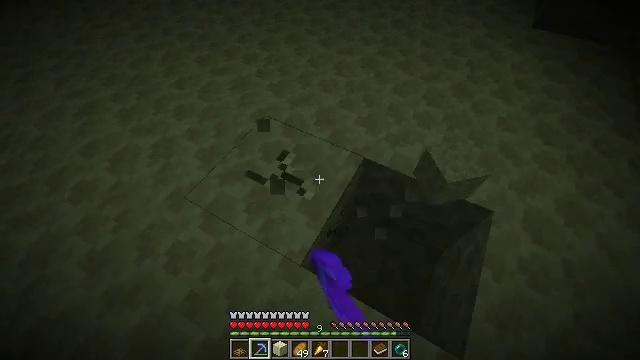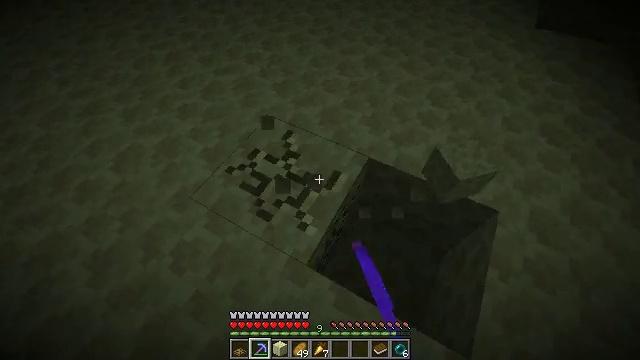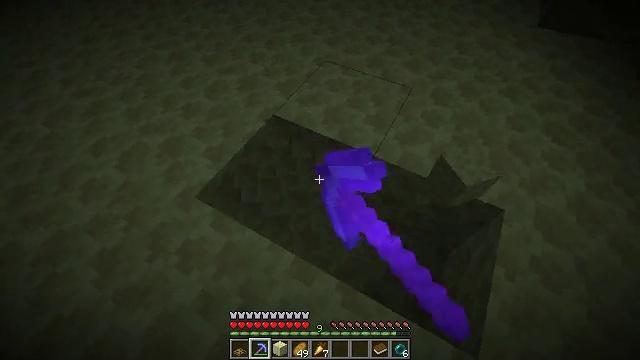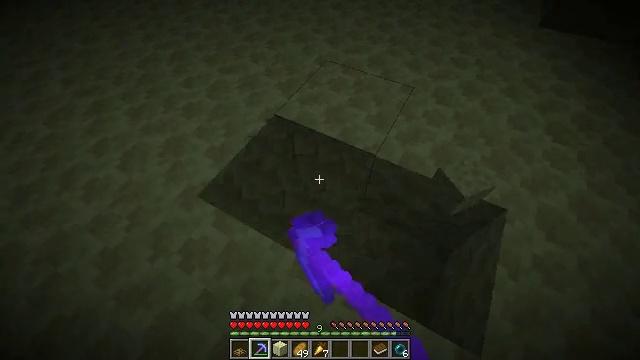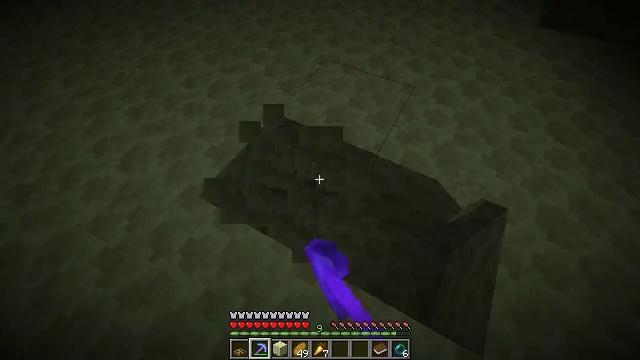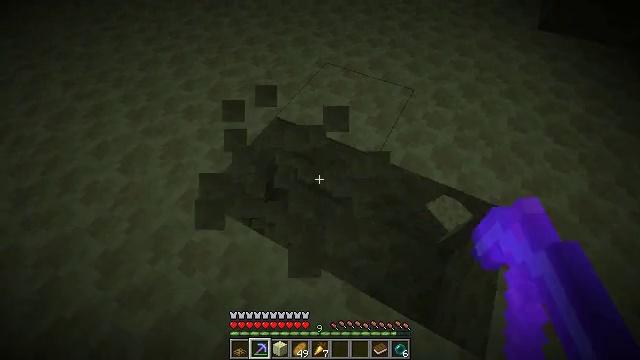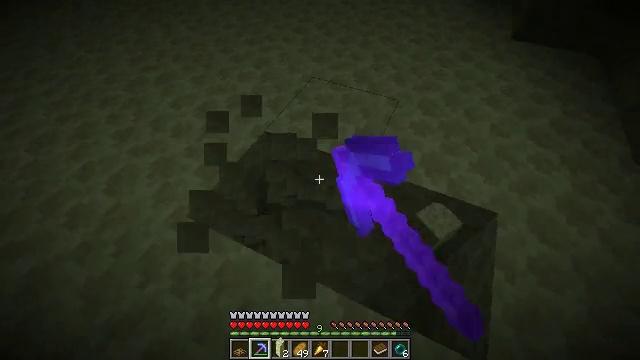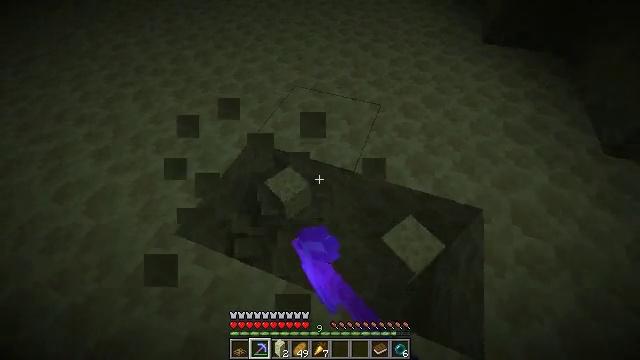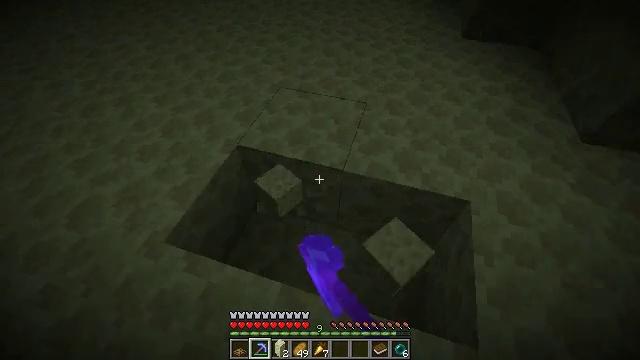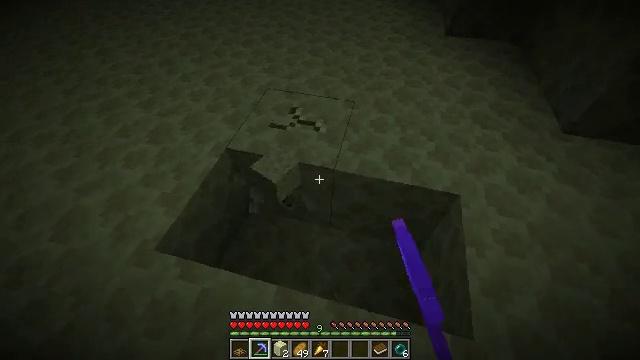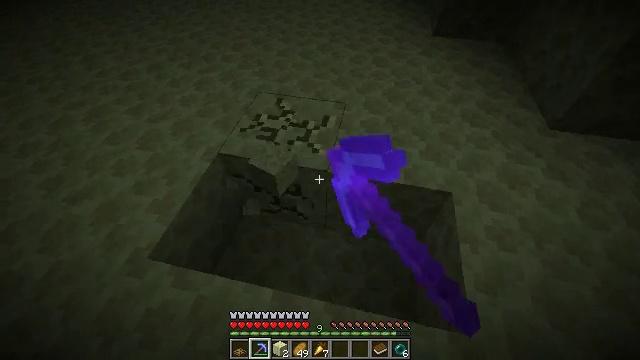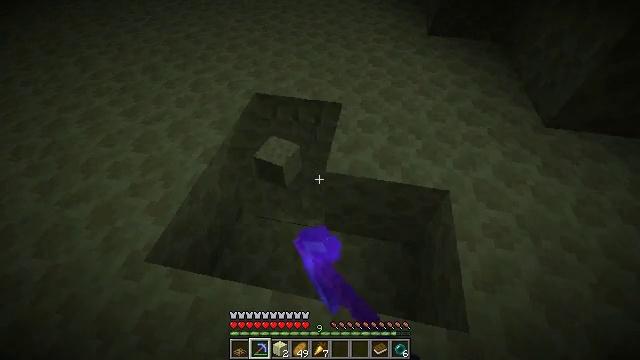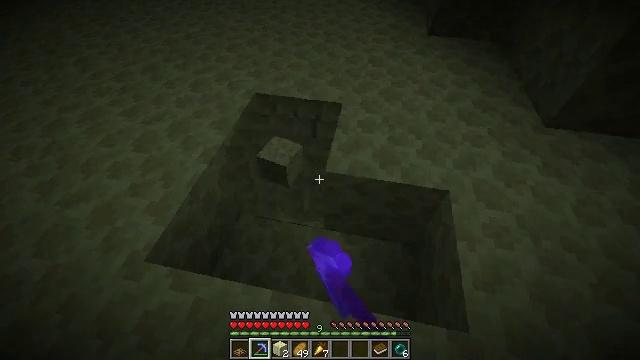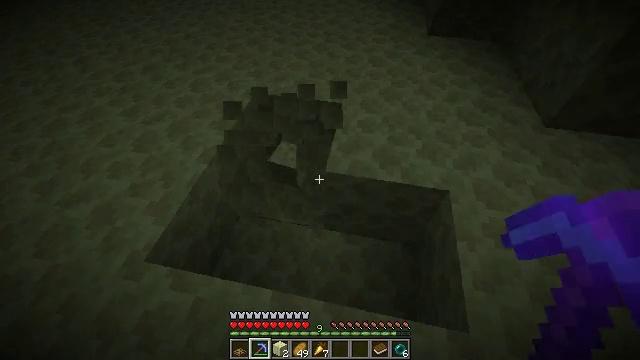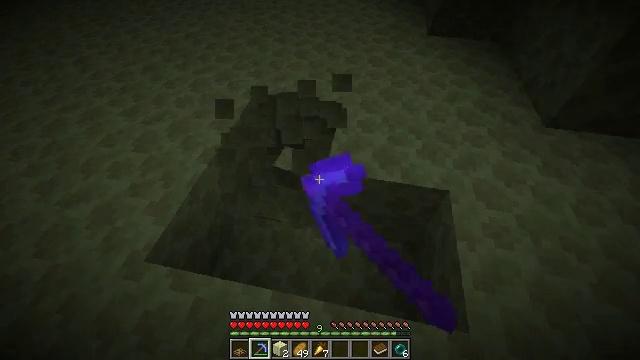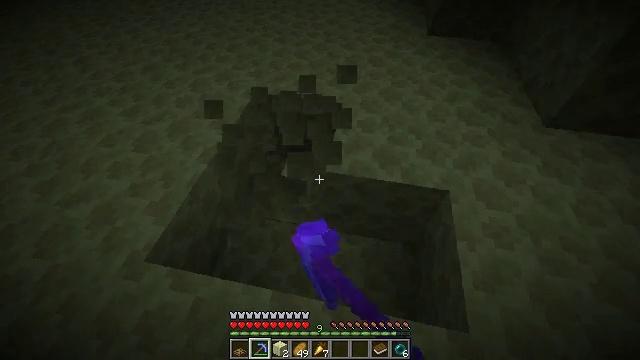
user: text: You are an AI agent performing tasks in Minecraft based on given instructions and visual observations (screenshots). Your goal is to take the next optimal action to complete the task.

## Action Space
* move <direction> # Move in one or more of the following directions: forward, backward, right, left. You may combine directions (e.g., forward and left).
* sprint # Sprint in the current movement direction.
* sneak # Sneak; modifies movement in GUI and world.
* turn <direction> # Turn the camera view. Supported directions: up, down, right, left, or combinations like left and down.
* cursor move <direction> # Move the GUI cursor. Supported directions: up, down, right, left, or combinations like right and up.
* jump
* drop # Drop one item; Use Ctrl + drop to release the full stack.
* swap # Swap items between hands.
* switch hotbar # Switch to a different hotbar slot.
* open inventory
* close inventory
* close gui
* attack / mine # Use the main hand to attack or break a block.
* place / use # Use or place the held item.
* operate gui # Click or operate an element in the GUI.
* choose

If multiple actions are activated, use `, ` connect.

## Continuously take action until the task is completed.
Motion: motion action
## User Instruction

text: Extract end stone with a pickaxe.
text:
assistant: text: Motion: attack / mine
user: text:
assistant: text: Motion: attack / mine
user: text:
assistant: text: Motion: attack / mine
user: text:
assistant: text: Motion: attack / mine
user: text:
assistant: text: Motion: attack / mine
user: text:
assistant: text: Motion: turn right and up, attack / mine
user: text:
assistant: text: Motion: turn right and up, attack / mine
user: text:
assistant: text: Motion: turn right, attack / mine
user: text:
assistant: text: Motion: turn right, attack / mine
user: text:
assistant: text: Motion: turn right, attack / mine
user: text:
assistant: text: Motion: attack / mine
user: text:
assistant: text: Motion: attack / mine
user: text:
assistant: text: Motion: attack / mine
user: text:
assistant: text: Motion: attack / mine
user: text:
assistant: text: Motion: attack / mine
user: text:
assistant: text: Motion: attack / mine
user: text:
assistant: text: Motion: attack / mine
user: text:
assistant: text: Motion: attack / mine
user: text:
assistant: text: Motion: attack / mine
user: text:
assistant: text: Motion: turn right, attack / mine
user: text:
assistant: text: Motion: turn right, attack / mine
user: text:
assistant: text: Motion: attack / mine
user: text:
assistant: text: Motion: attack / mine
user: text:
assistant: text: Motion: attack / mine
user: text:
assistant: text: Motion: attack / mine
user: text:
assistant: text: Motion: attack / mine
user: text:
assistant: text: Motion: turn down, attack / mine
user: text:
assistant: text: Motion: turn down, attack / mine
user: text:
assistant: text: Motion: attack / mine
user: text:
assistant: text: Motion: attack / mine